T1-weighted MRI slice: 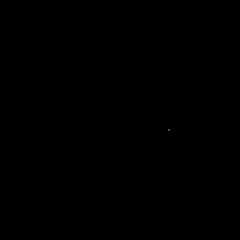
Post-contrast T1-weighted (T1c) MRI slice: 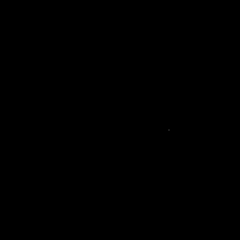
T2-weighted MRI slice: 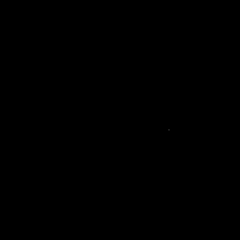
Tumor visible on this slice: no